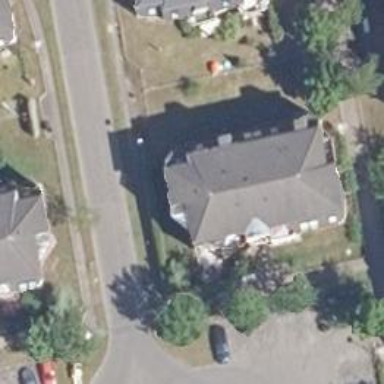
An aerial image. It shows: View of apartment building.